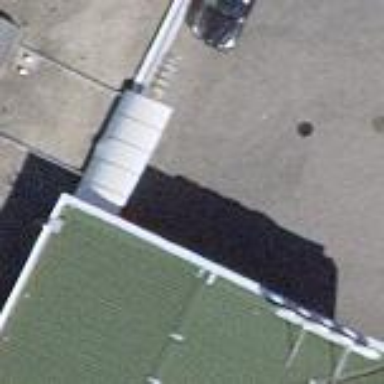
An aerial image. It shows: Commercial building with convenience shop offering fuel.